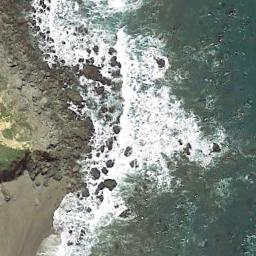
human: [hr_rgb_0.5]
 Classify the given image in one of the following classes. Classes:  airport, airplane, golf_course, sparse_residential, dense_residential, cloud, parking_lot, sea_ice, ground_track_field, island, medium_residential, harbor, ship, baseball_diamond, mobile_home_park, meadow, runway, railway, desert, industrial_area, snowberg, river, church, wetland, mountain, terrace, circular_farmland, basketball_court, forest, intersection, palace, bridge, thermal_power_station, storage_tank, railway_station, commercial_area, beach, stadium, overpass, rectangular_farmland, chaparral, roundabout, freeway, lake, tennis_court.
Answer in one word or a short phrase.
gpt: beach